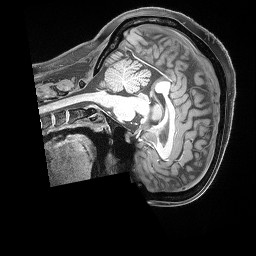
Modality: T1w
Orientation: sagittal
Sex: female
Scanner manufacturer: siemens
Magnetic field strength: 3 T
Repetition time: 2.53 s
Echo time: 0.00169 s